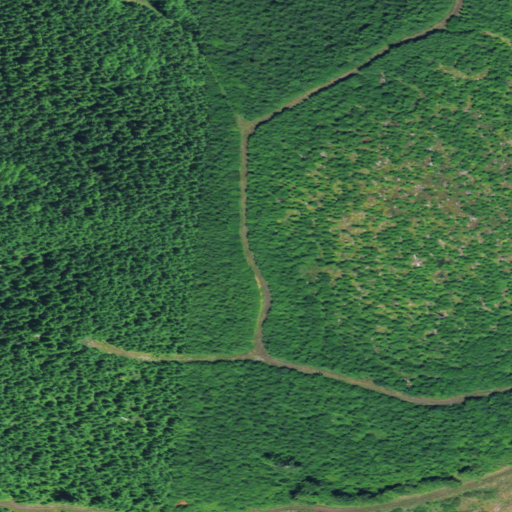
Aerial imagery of ridge(s) in Oregon named Neskowin Ridge containing evergreen forest, shrub, open development, and mixed forest